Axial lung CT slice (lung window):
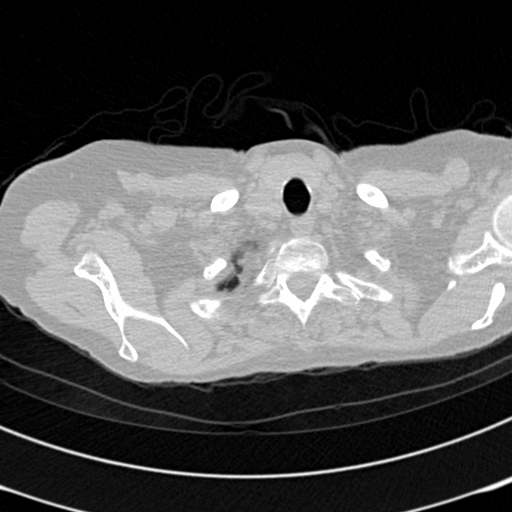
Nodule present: no